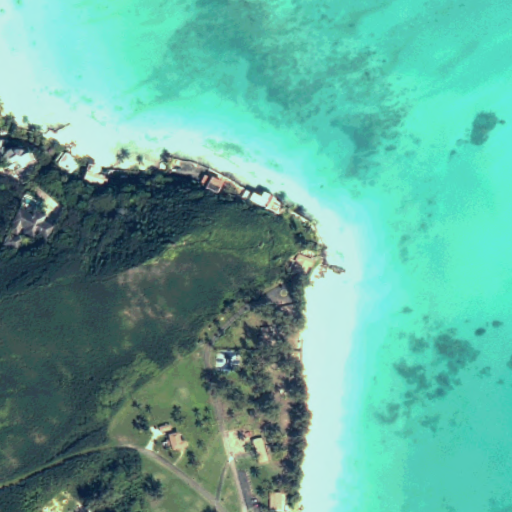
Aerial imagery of cape in Hawaii named Wailea Point containing only unknown